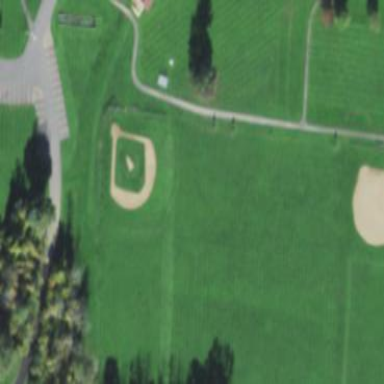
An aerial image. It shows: Baseball pitch for leisure land activities.